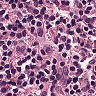
Metastatic tissue present: no